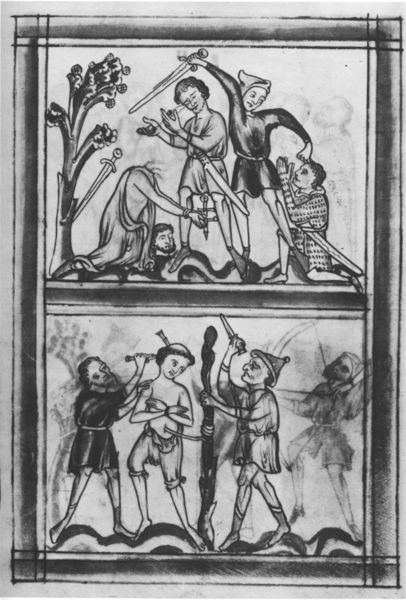
Titel: Psalter
Institution: London, British Library
Schlagwörter: baum, kampf, kopf, mann, wasser, männer, schwarz, weiss, zeichnung, gürtel, ornament, enthauptung, köpfen, messer, mord, rahmen, tod, tot, boden, figur, personen, blatt, gotik, wellen, zwei, figuren, gewalt, blut, buch, schwarzweiss, seite, schwert, schwerter, überfall, knien, soldat, strafe, beten, rüstung, eiss, dolch, flehen, mittelalter, romanik, mönch, märtyrer, töten, betend, schlagen, bitten, abbildungen, jude, buchmalerei, illustrationen, evangeliar